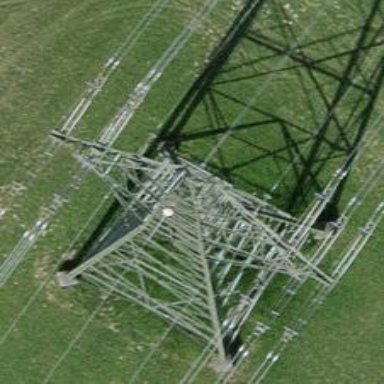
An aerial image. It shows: Power tower.